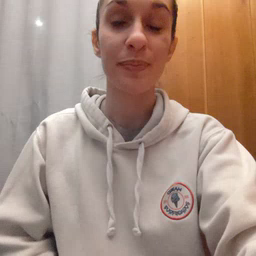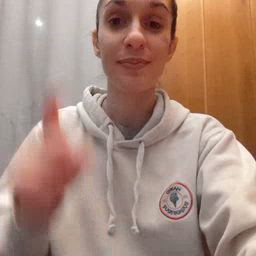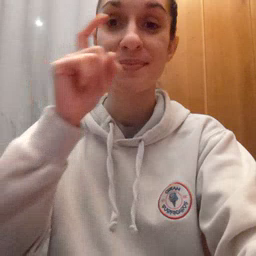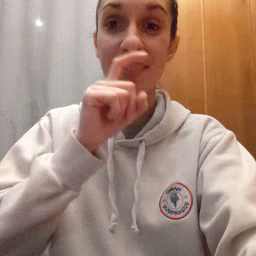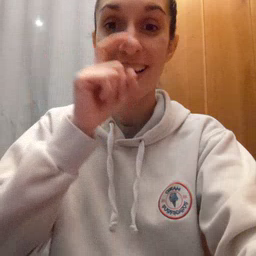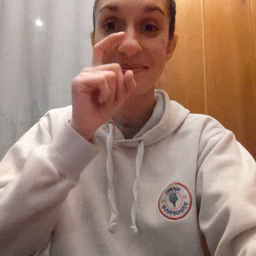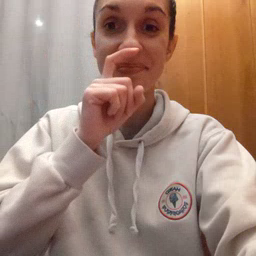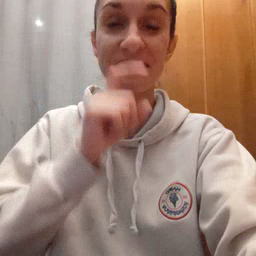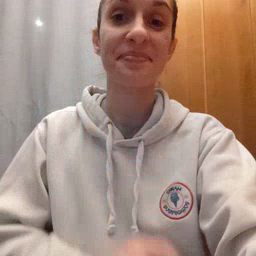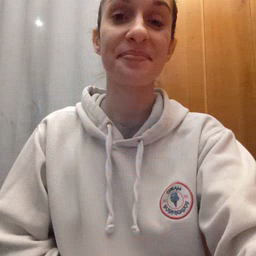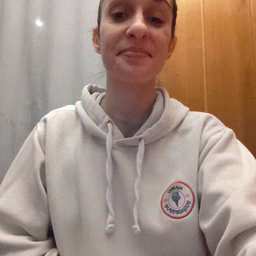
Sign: doll